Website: macys
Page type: cart
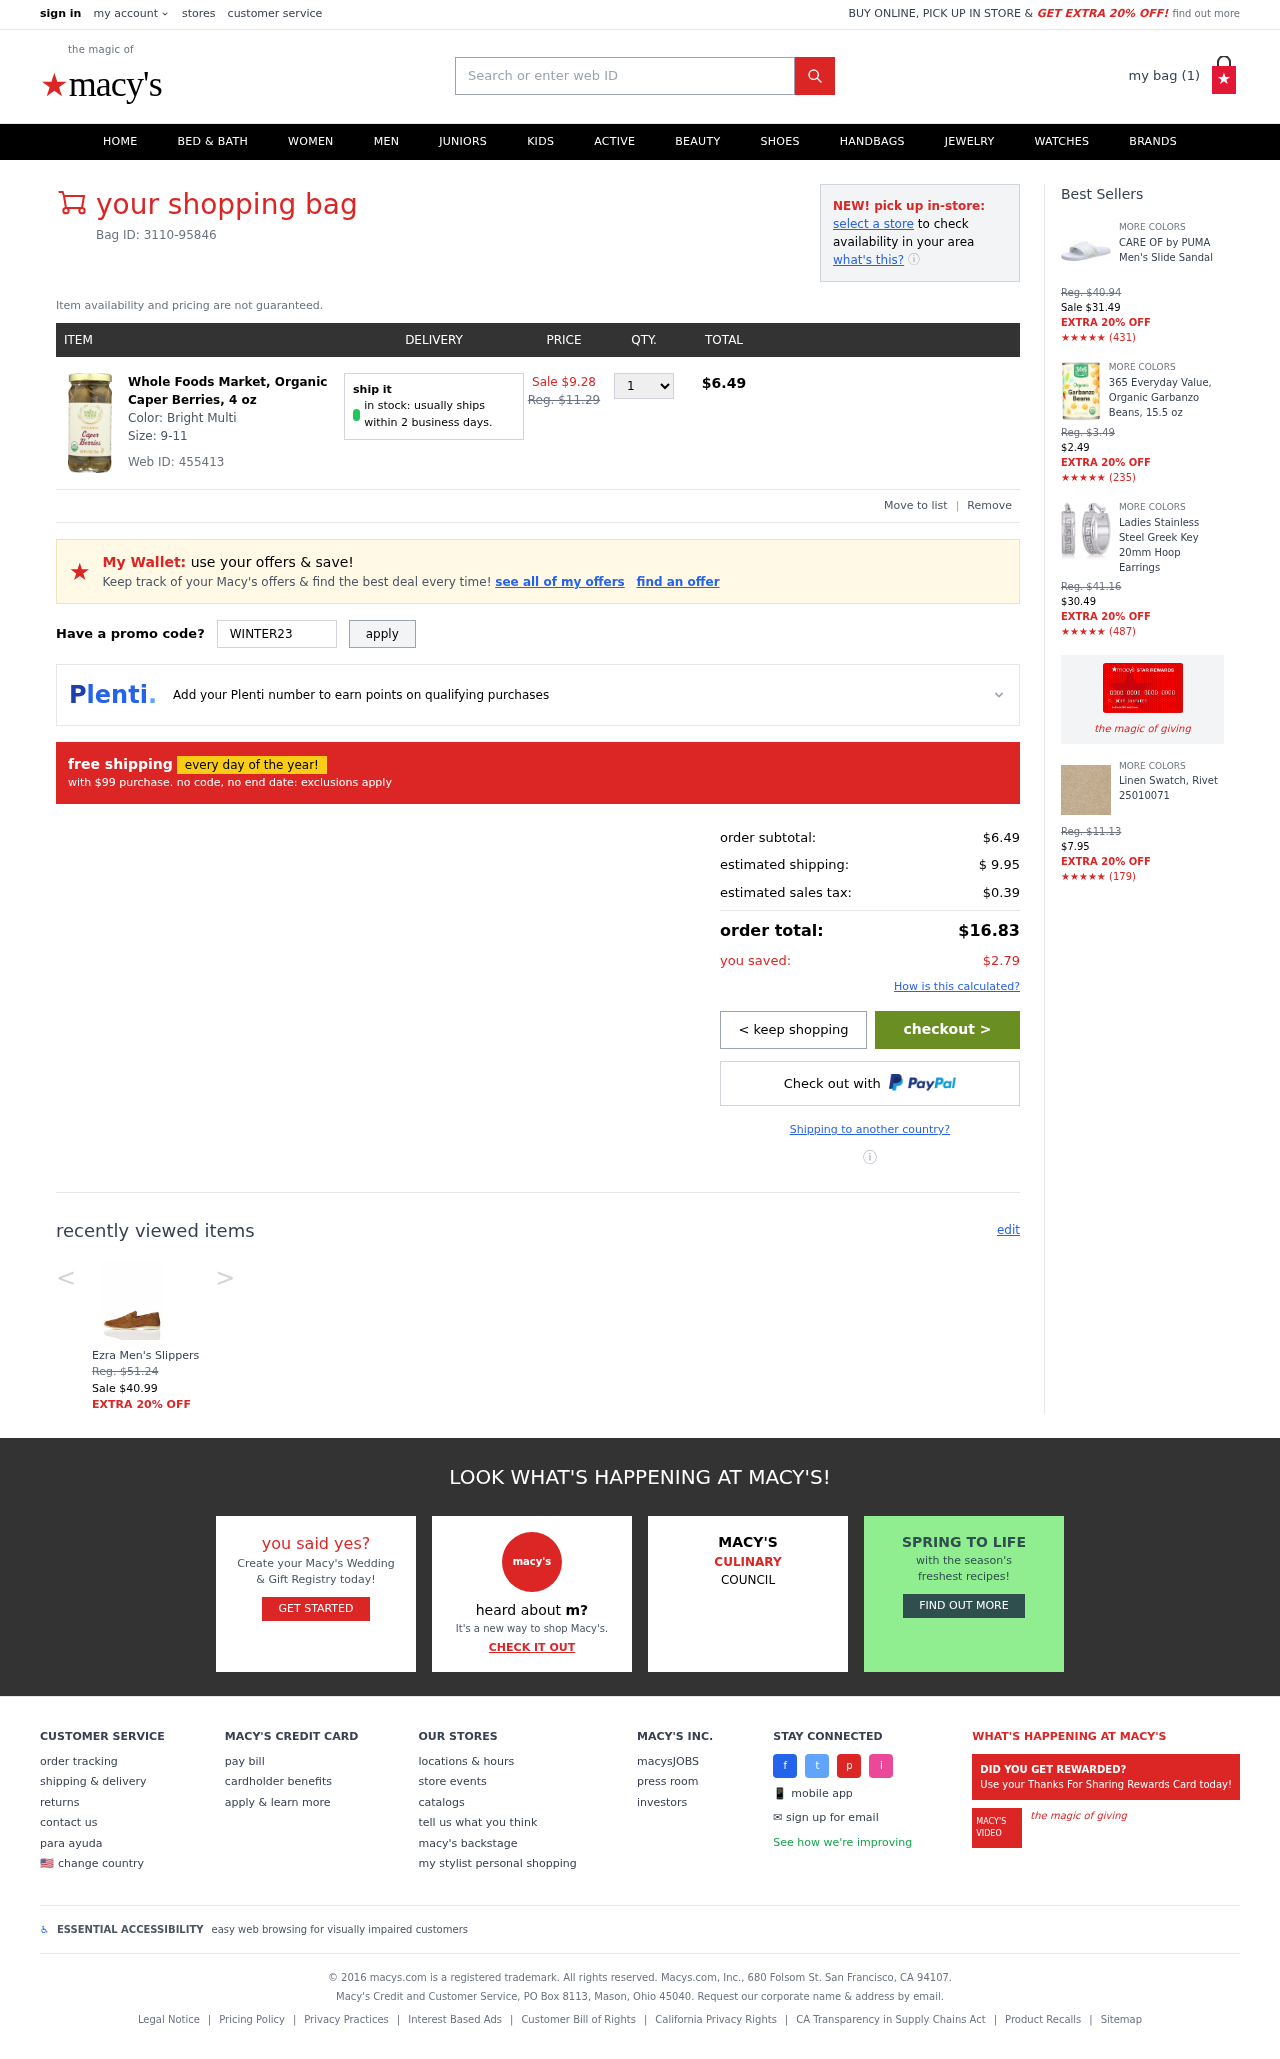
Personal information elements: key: PII_PROMO_CODE
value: WINTER23
Product elements: key: PRODUCT1_NAME
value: Whole Foods Market, Organic Caper Berries, 4 oz
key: PRODUCT1_PRICE
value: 6.49
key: PRODUCT1_QUANTITY
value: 1
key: PRODUCT2_NAME
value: Ezra Men's Slippers
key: PRODUCT2_PRICE
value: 40.99
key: PRODUCT3_NAME
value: CARE OF by PUMA Men's Slide Sandal
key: PRODUCT3_NUM_RATINGS
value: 431
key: PRODUCT3_PRICE
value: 31.49
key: PRODUCT4_NAME
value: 365 Everyday Value, Organic Garbanzo Beans, 15.5 oz
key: PRODUCT4_NUM_RATINGS
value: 235
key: PRODUCT4_PRICE
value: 2.49
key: PRODUCT5_NAME
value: Ladies Stainless Steel Greek Key 20mm Hoop Earrings
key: PRODUCT5_NUM_RATINGS
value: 487
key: PRODUCT5_PRICE
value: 30.49
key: PRODUCT6_NAME
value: Linen Swatch, Rivet 25010071
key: PRODUCT6_NUM_RATINGS
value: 179
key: PRODUCT6_PRICE
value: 7.95
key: PRODUCT1_ORIGINAL_PRICE
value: Sale $9.28
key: PRODUCT1_TOTAL
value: $6.49
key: PRODUCT2_ORIGINAL_PRICE
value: Reg. $51.24
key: PRODUCT3_ORIGINAL_PRICE
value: Reg. $40.94
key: PRODUCT3_RATING
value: ★★★★★
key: PRODUCT4_ORIGINAL_PRICE
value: Reg. $3.49
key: PRODUCT4_RATING
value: ★★★★★
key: PRODUCT5_ORIGINAL_PRICE
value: Reg. $41.16
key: PRODUCT5_RATING
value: ★★★★★
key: PRODUCT6_ORIGINAL_PRICE
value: Reg. $11.13
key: PRODUCT6_RATING
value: ★★★★★
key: PRODUCT_WEB_ID
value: Web ID: 455413
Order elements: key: ORDER_NUM_ITEMS
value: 1
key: ORDER_BAG_ID
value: Bag ID: 3110-95846
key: ORDER_SUBTOTAL
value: $6.49
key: ORDER_SHIPPING_COST
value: $ 9.95
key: ORDER_TAX
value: $0.39
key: ORDER_TOTAL
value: $16.83
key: ORDER_SAVINGS
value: $2.79
Search elements: key: HEADER_SEARCH
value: Search or enter web ID